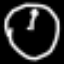
Label: clock